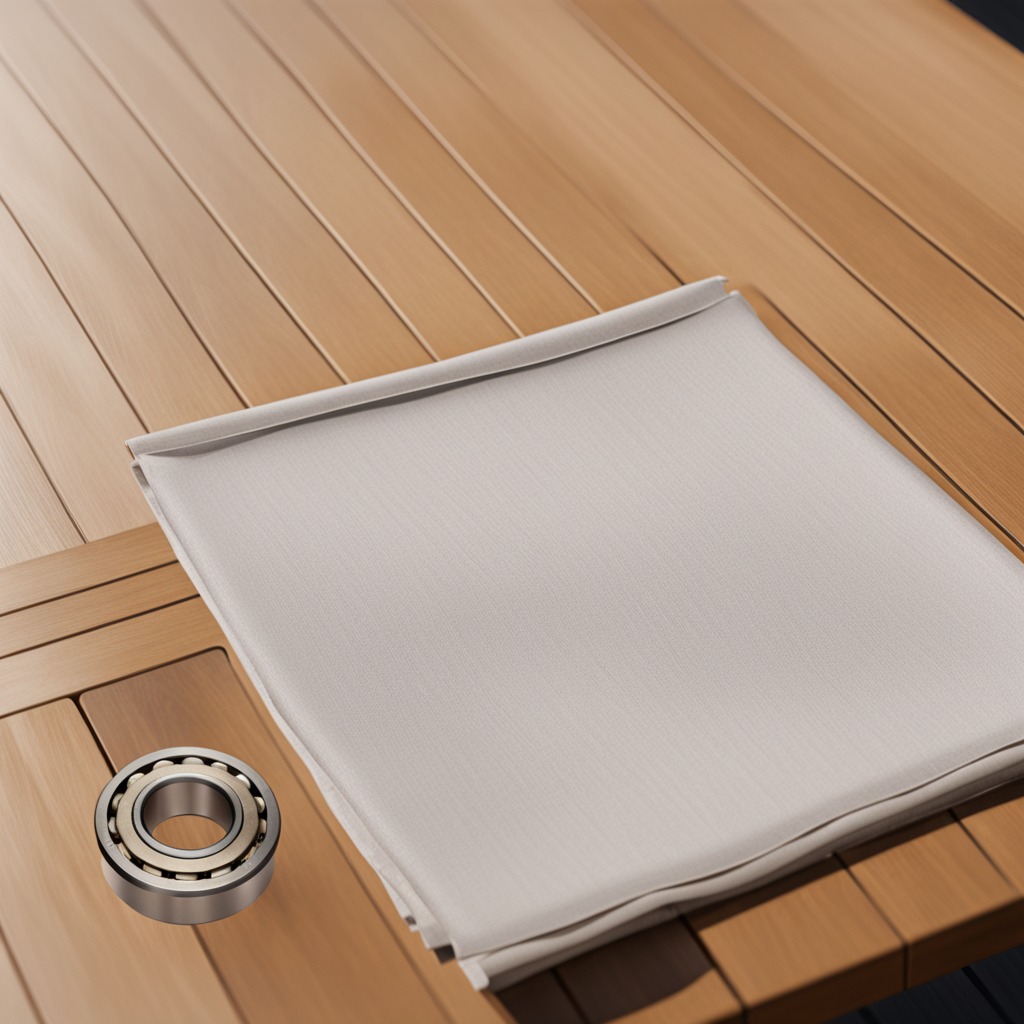
A metal ball bearing lying on a wooden table in an outdoor workshop during daytime bright natural light soft shadows worn but beneath the cloth